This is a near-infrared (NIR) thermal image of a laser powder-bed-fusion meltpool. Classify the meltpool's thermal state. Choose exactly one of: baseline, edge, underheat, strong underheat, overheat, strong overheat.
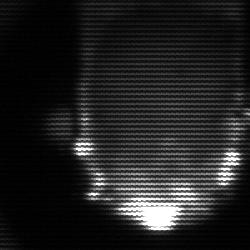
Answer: baseline